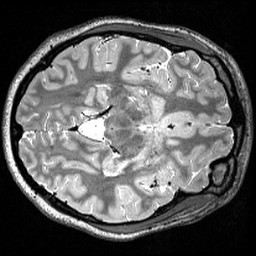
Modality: T2w
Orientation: axial
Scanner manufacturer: siemens
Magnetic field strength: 3 T
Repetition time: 3 s
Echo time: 0.418 s